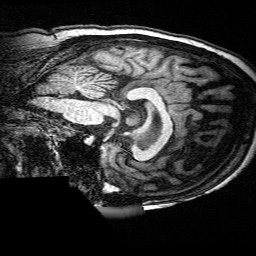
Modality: T1w
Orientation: sagittal
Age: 56
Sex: female
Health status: ill
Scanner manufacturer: siemens
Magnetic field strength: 3 T
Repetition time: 0.0025 s
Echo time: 0.00336 s